Field crop: maize
Growth stage: 2
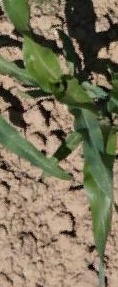
Species: maize